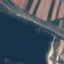
Label: Highway